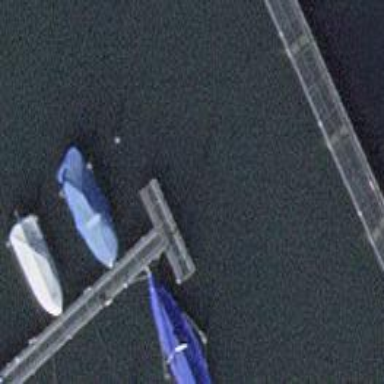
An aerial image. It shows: Man-made pier.